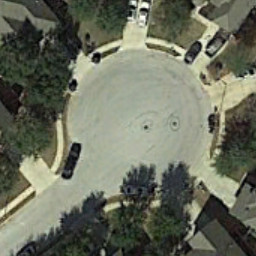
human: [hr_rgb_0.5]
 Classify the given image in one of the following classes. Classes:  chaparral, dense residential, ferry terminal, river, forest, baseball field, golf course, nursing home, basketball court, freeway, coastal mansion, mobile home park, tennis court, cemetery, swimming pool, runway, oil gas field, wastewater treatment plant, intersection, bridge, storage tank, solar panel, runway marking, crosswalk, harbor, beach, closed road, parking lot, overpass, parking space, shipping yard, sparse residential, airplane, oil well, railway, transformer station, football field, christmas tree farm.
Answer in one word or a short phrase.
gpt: closed road